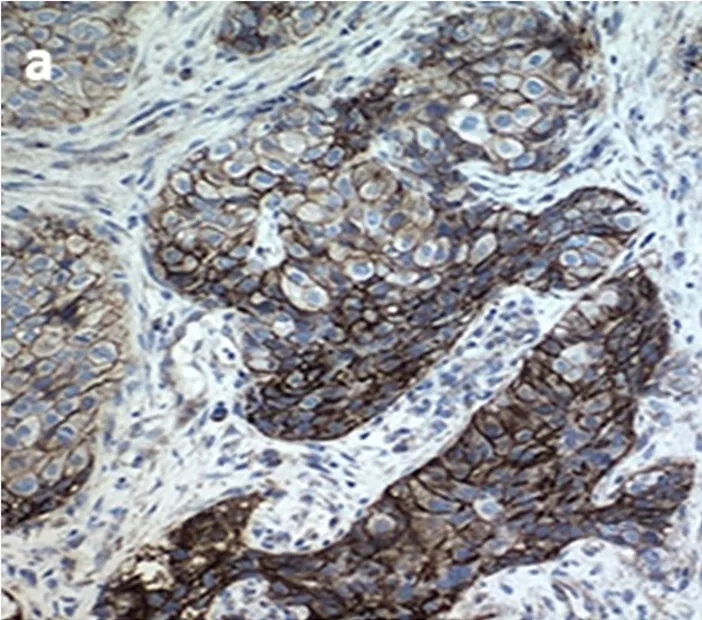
Tissue specimen of primary tumor sample and brain metastases. (a) Immunohistochemistry stained with PD-L1 primary antibody (28-8 pharmaDx; Dako) in a pretreated formalinfixed paraffin-embedded tissue of primary lung tumor before treatment, exhibiting strong membrane staining in 100% of tumor cells (20x magnification).
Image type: pathology (immunostaining)